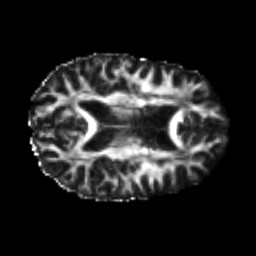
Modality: FA
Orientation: axial
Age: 23
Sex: female
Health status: healthy
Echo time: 0.074 s